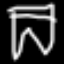
Label: pants